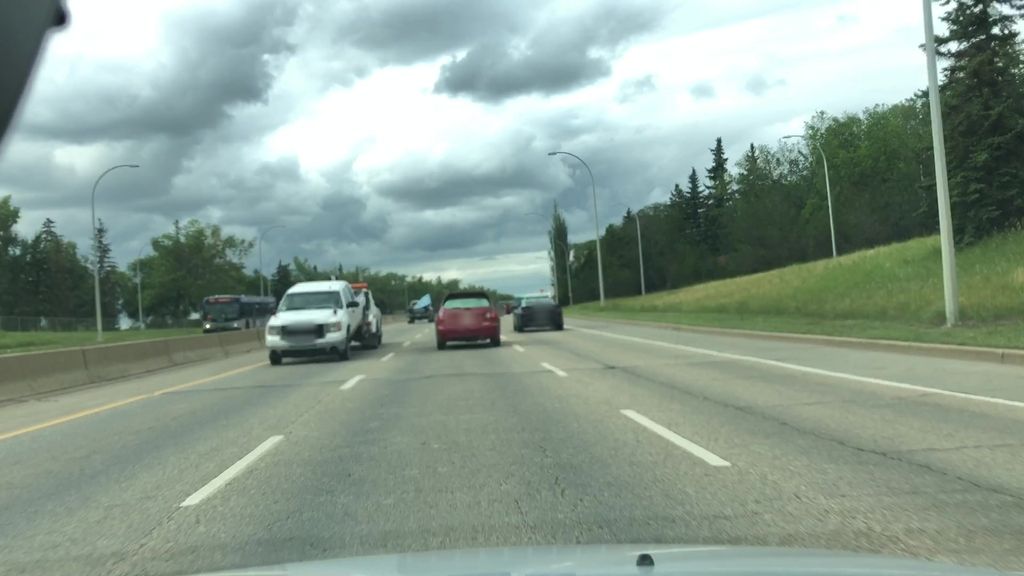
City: edmonton